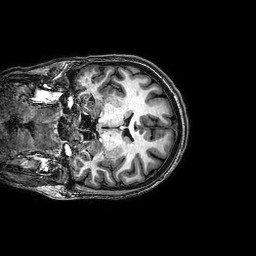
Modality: T1w
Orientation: coronal
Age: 24
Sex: female
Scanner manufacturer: philips
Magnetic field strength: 3 T
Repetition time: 0.008249 s
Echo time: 0.00378 s